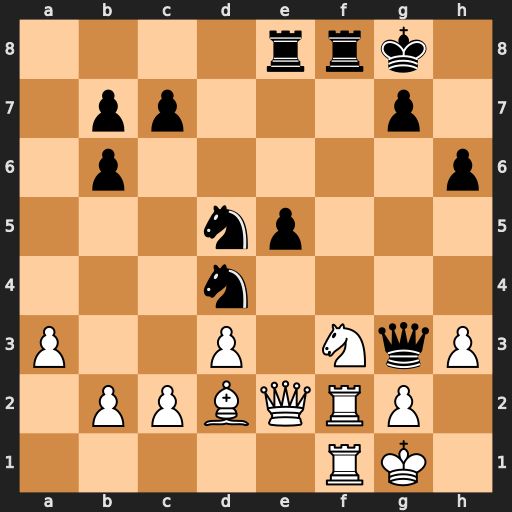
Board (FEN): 4rrk1/1pp3p1/1p5p/3np3/3n4/P2P1NqP/1PPBQRP1/5RK1
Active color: w
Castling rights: -
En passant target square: -
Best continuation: Nxd4 Qxf2+ Rxf2